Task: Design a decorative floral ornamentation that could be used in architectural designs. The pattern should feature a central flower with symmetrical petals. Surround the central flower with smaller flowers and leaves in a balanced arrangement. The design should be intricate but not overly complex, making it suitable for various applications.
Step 576:
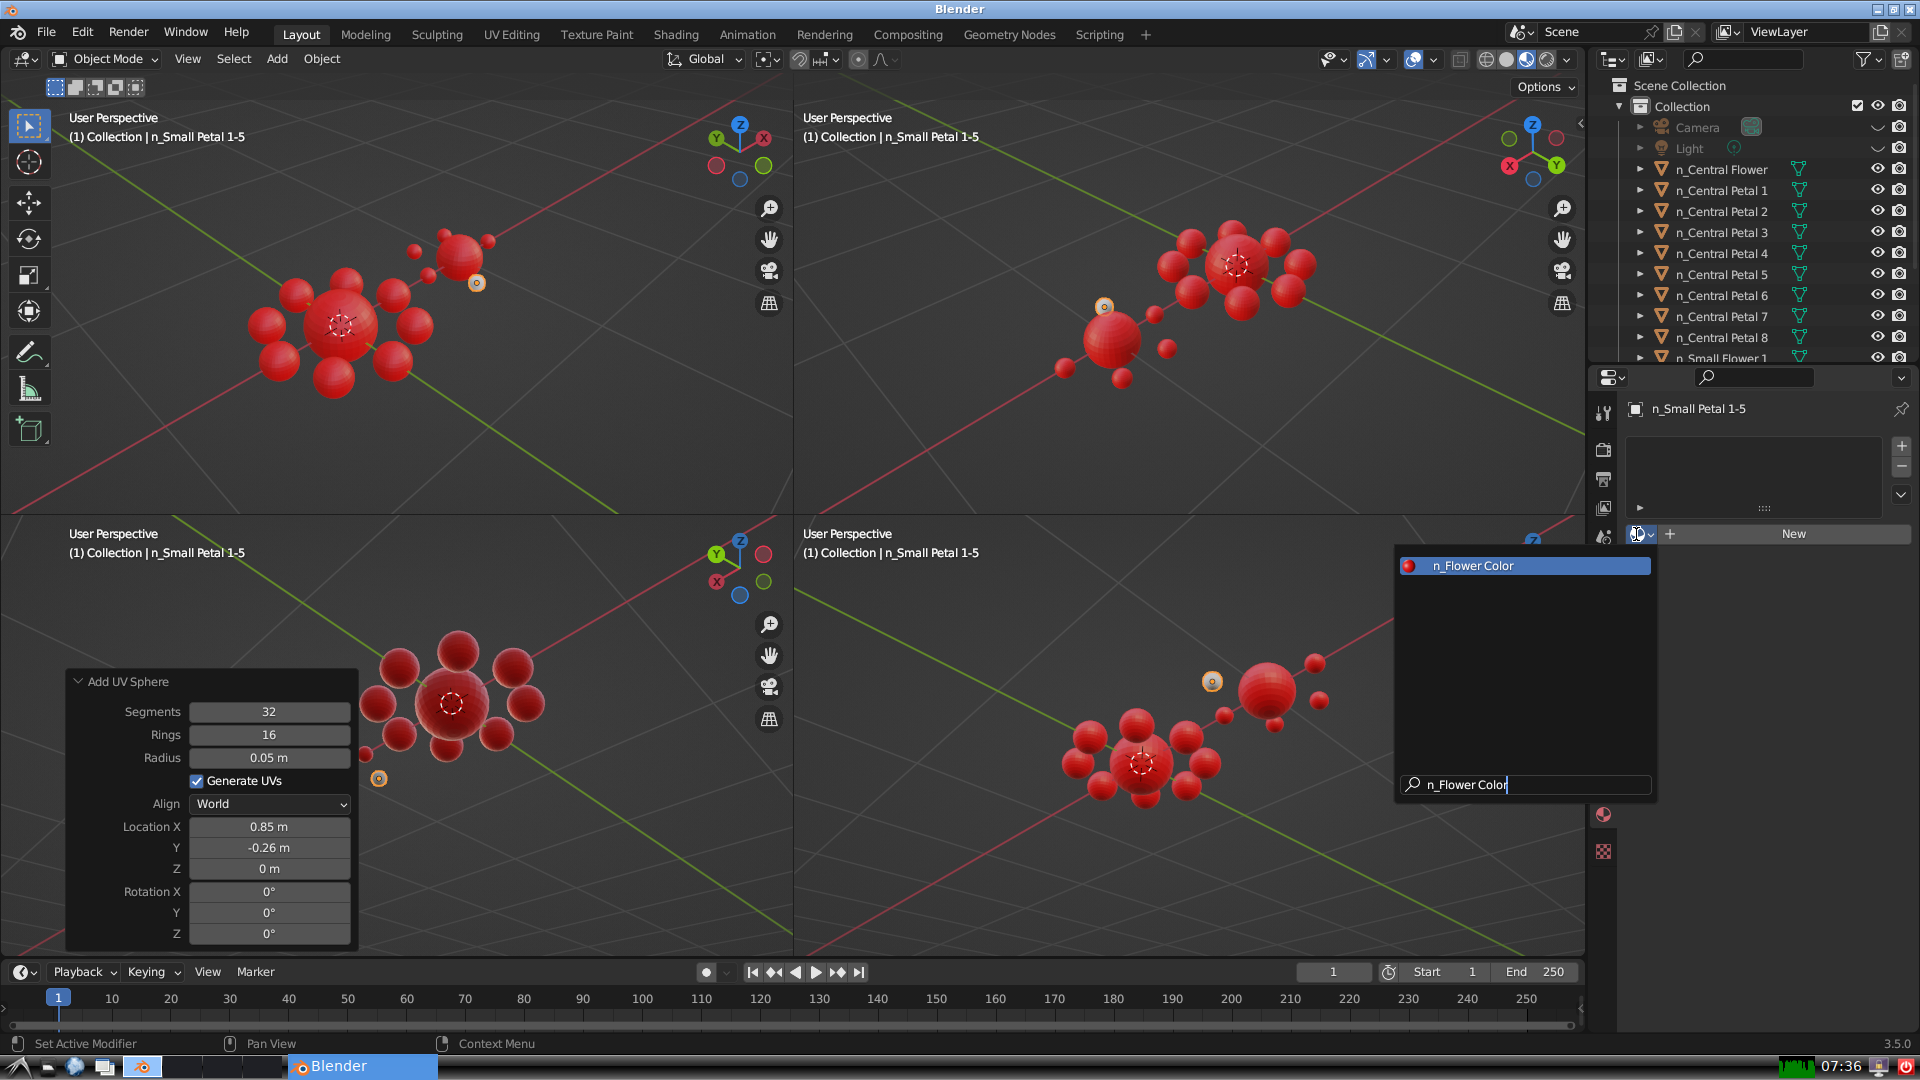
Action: {"key_press": ['Return']}